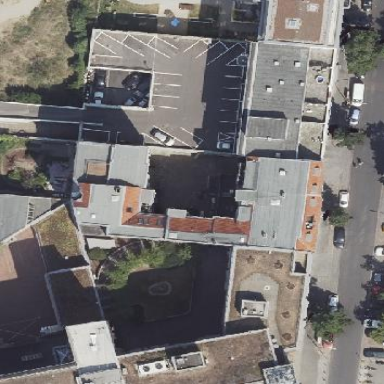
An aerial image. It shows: Building with apartments featuring unique double saltbox roof shape.